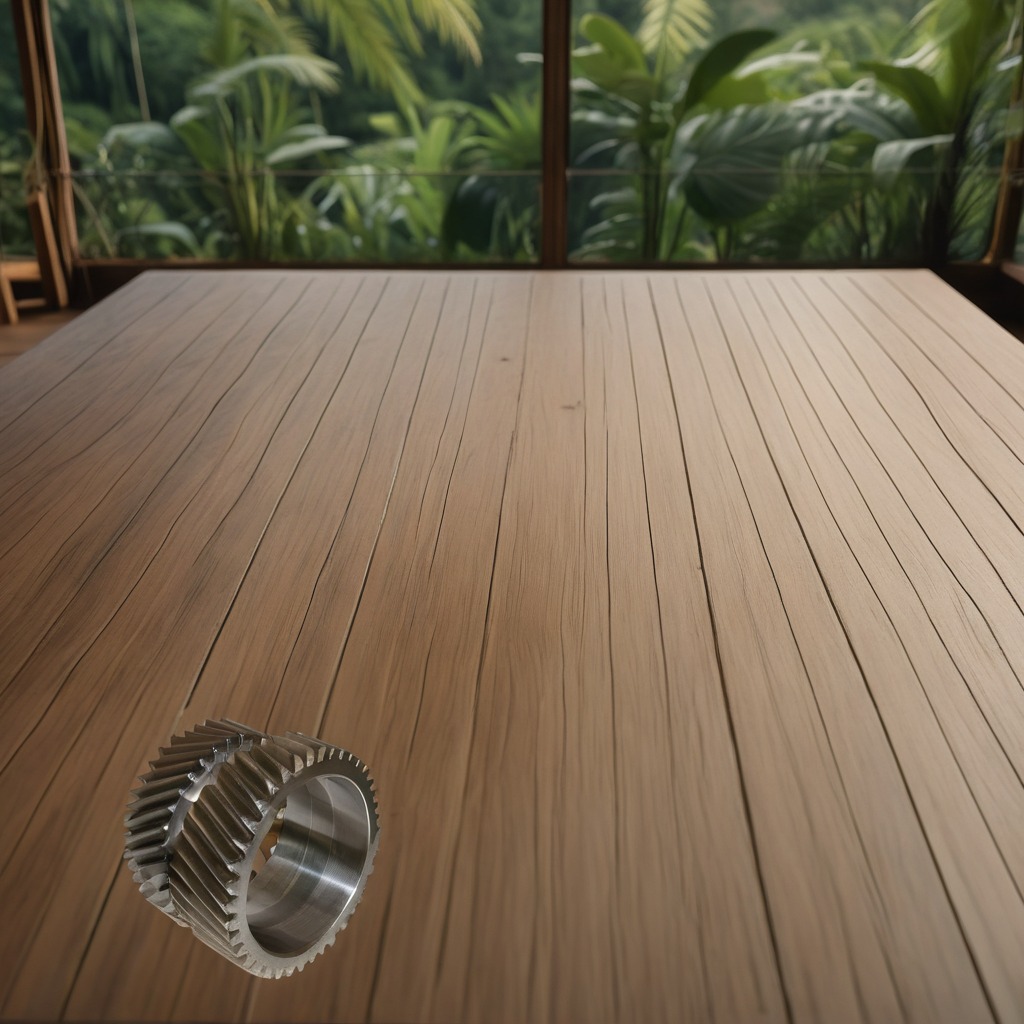
A steel gear with teeth is lying on the wooden table inside a jungle field workshop tent.